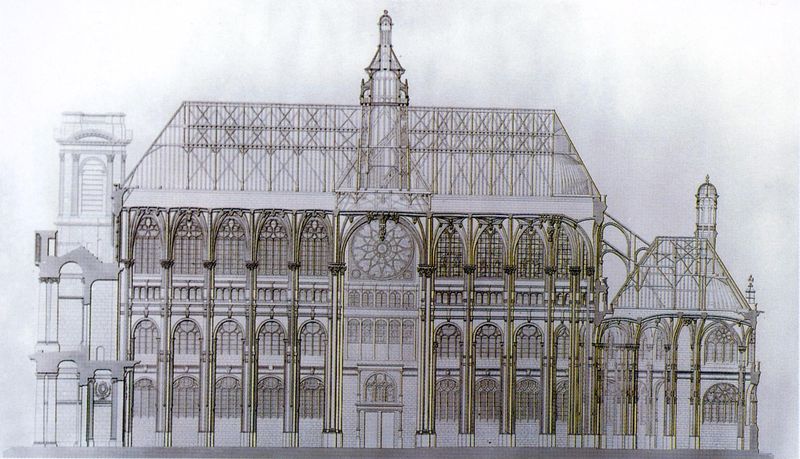
Titel: Saint-Eustache (Aufriß)
Standort: Paris
Institution: Saint-Eustache
Schlagwörter: kirchturm, fenster, glas, laterne, paris, schwarz, skizze, stützen, säule, säulen, tür, weiss, zeichnung, dach, gebäude, haus, rose, ornament, architektur, barock, brücke, kirche, schlank, gold, gotik, reiter, rund, turm, schiff, ansicht, bogen, fassade, türen, giebel, grafik, graphik, türe, pilaster, treppe, treppen, seitenansicht, uhr, tor, anbau, bögen, eingang, eingänge, tusche, kolonnen, stütze, gerüst, vergoldet, türme, palast, dom, kohle, schnitt, seite, bahnhof, bleistift, dachstuhl, entwurf, rathaus, altar, arkaden, kapitelle, kathedrale, langhaus, kapitell, portal, mittelschiff, dienst, dienste, obergaden, querhaus, rosette, spitzbögen, portikus, rundbögen, treppenhaus, konstruktion, chor, kapelle, historismus, plan, wien, schemen, filigran, gothik, streben, gothisch, masswerk, gebälk, grundriss, lisenen, aufriss, notre dame, bauzeichnung, baptisterium, annex, eisenbau, sektion, statik, aufschnitt, hallenkirche, längsschiff, fensterrose, fialen, querschiff, strebewerk, arkeden, fasade, dachkonstruktion, durchsicht, neogotik, neugotik, strebepfeiler, dachreiter, glass, masswerkfenster, stabwerk, spätgotik, beer, turmaufsatz, lichtgaden, grafit, arkadenzone, längsbau, chapell, dachknstruktion, ostfasade, querhau, rundauge, saint chapell, verblendungen, tuem, kirche#, st"tzen